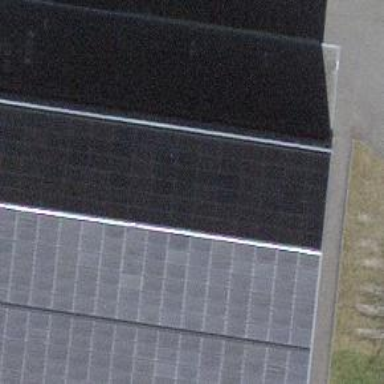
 consisting of solar photovoltaic panels."